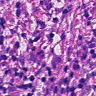
Metastatic tissue present: yes